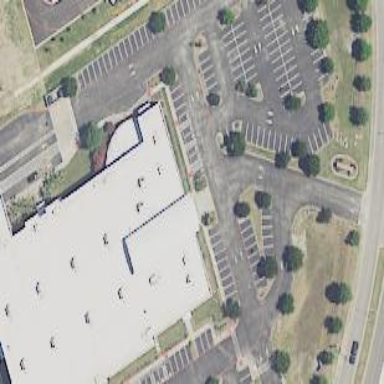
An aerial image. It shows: Office building.